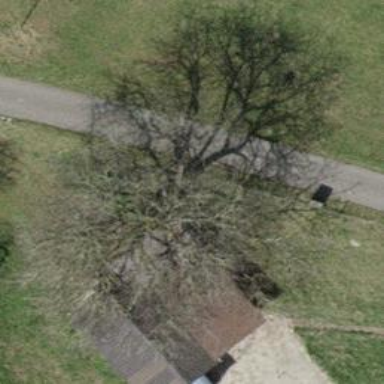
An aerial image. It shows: Urban tree adds touch of nature to the surroundings.